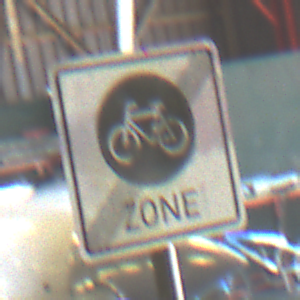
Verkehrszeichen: EndeFahrradzone
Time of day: Midday
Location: Indoor (Urban)
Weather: NotSpecified
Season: NotSpecified
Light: Natural